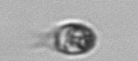
Label: Balanion